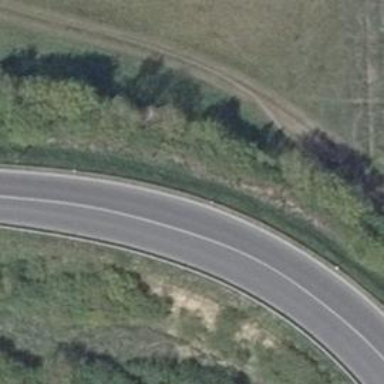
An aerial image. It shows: Trunk link highway with asphalt surface adjacent to embankment. The road is designed for motor vehicles.